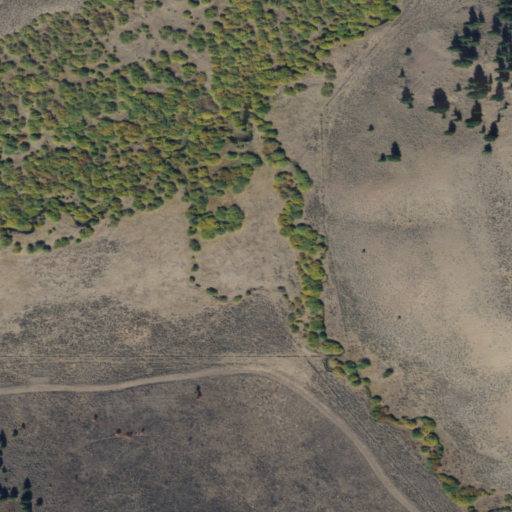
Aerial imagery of valley in Montana named Bear Gulch containing grassland, shrub, herbaceous wetlands, and evergreen forest